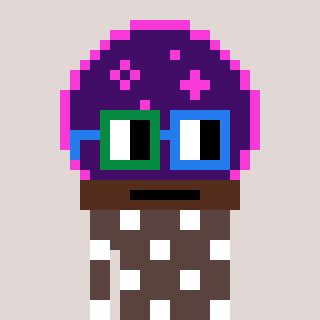
a pixel art character with square green and blue glasses, a crystalball-shaped head and a darkbrown-colored body on a warm background